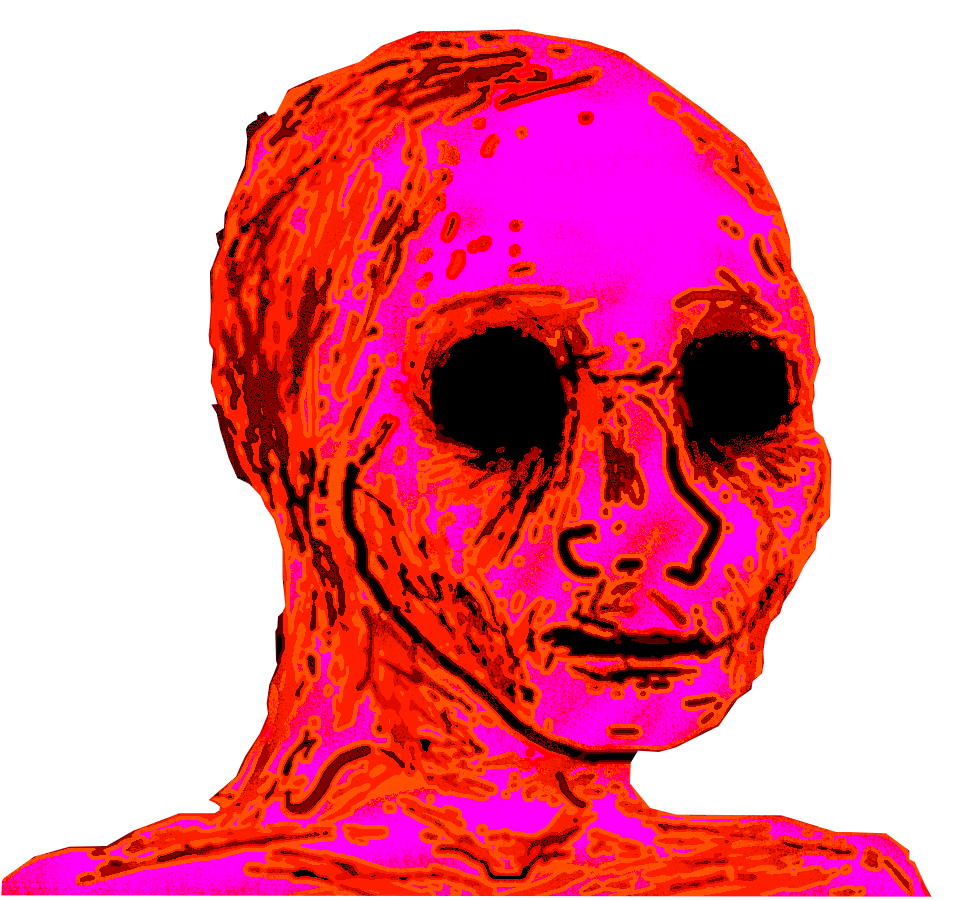
Label: 5_Oomer